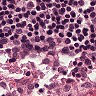
Metastatic tissue present: no